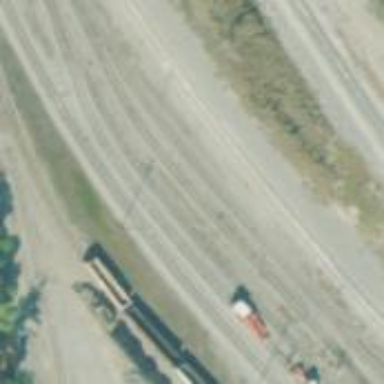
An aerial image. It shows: Railway yard.